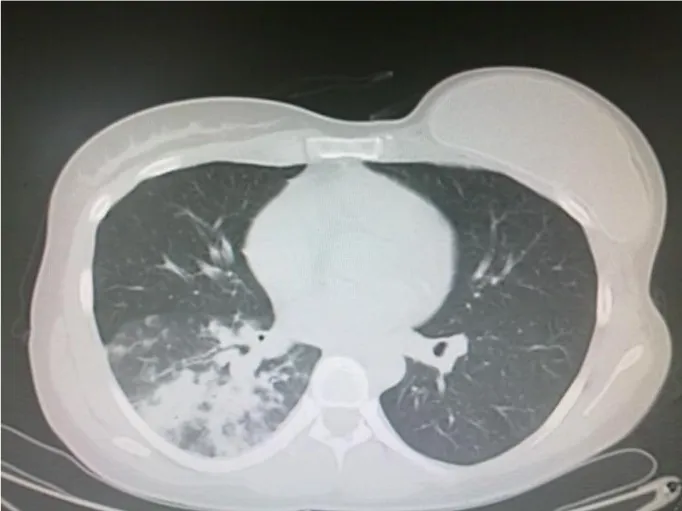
CT Scan at diagnosis of AML: bilateral basal parenchymal consolidation with a consensual right pleural effusion.
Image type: radiology (ct)